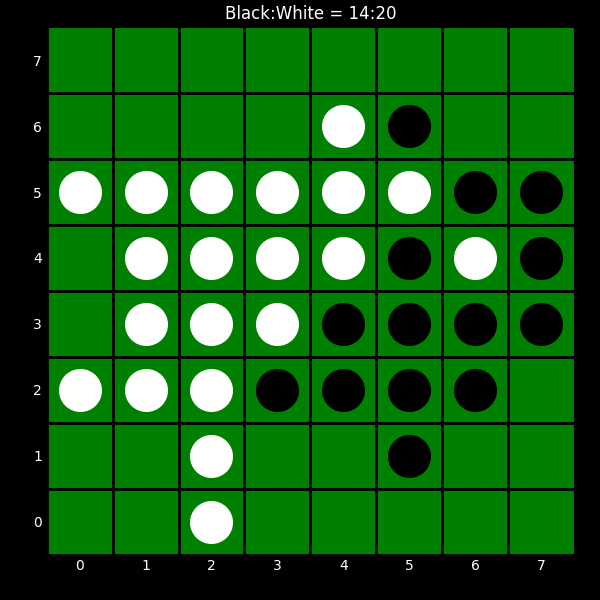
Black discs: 14
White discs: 20